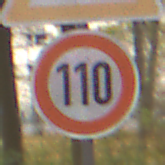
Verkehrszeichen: Geschwindigkeit110
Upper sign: Arbeitsstelle
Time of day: Midday
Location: Outdoor (Nature)
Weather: Overcast
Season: NotSpecified
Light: Natural